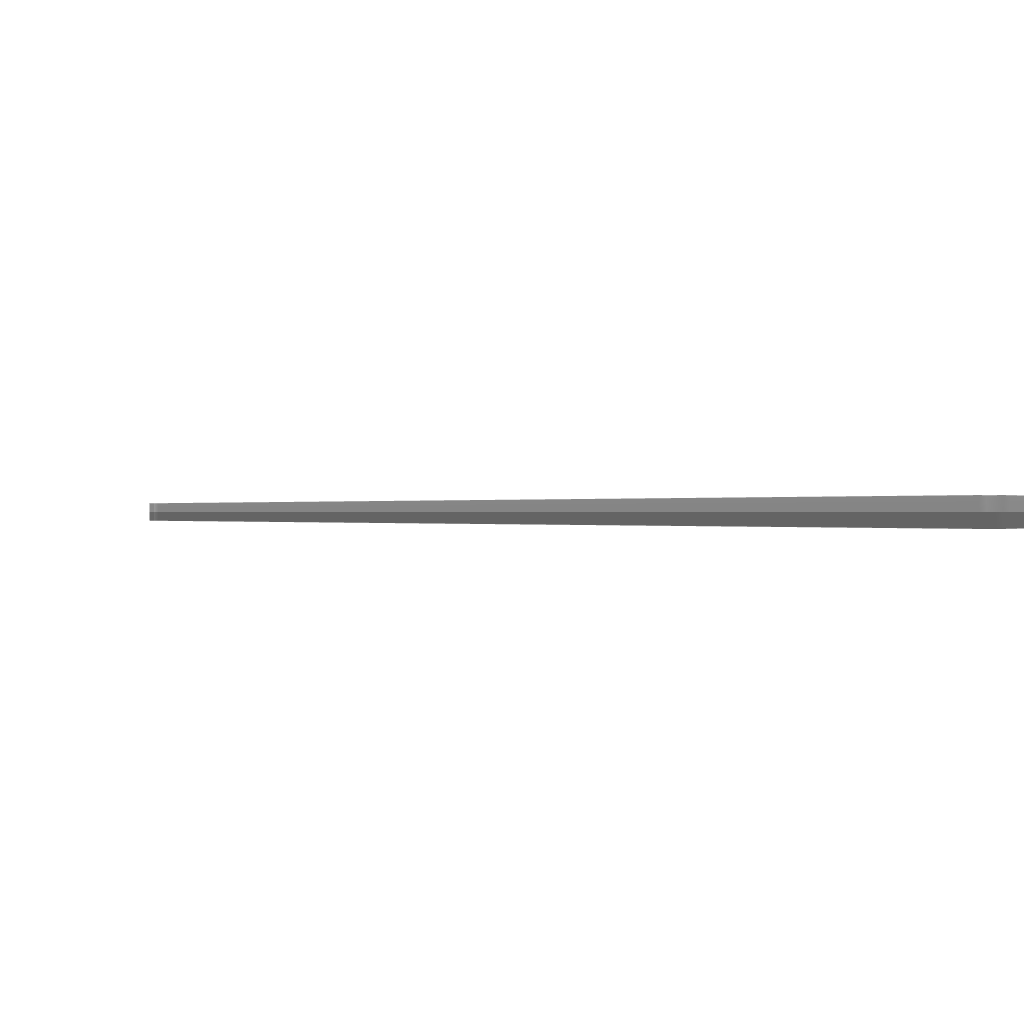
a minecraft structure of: luxurious-villa